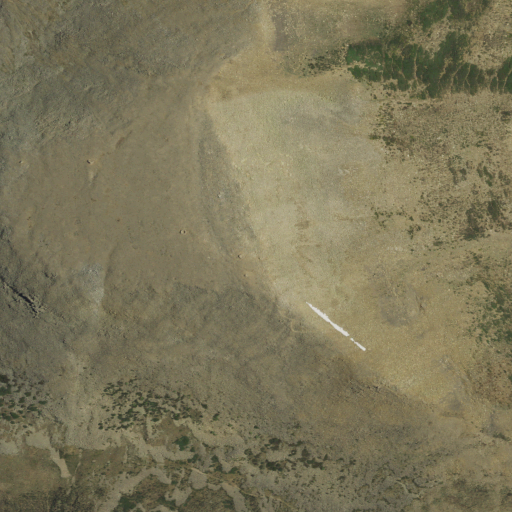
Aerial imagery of mountain in New Mexico named Jicarita Peak containing grassland and barren land